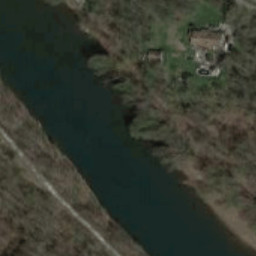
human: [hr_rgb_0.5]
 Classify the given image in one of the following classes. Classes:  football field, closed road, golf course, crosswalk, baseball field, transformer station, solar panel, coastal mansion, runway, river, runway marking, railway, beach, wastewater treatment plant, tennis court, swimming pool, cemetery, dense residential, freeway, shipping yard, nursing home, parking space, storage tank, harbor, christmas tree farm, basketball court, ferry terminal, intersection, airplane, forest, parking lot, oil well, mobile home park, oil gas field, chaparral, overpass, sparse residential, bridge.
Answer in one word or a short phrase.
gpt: river